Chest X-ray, PA view. Patient: 30 years old, sex M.
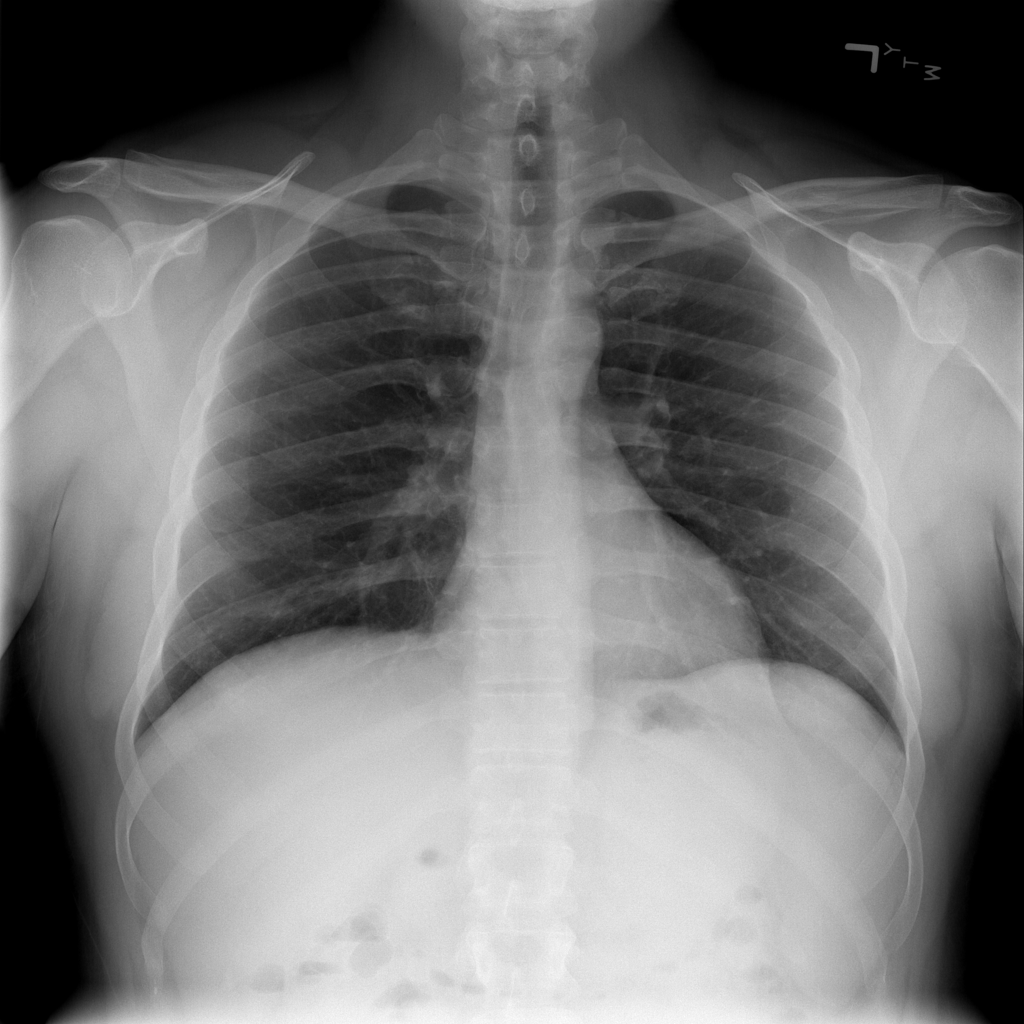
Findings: No Finding